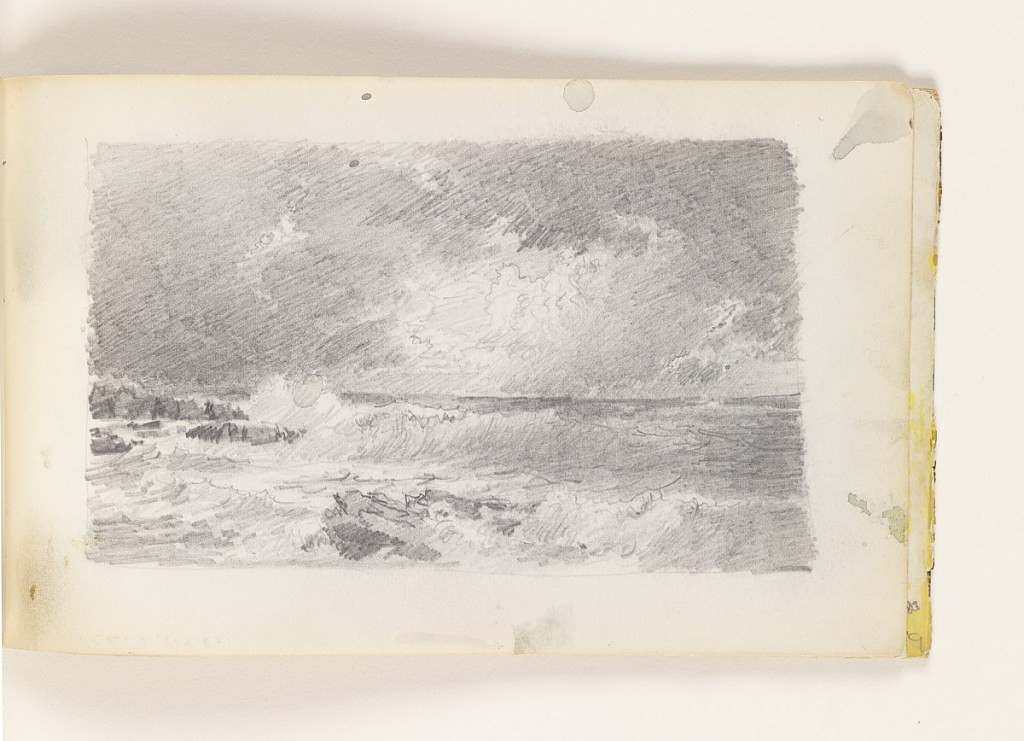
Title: Sketch of Rough Sea with Rocks and Dark Sky
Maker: William Trost Richards, American, 1833–1905
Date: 1890–1900
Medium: Pen and black ink on off-white wove paper
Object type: Sketchbook folio
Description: View of waves crashing against rocks in center foreground and at left. Dark, cloud-filled sky.